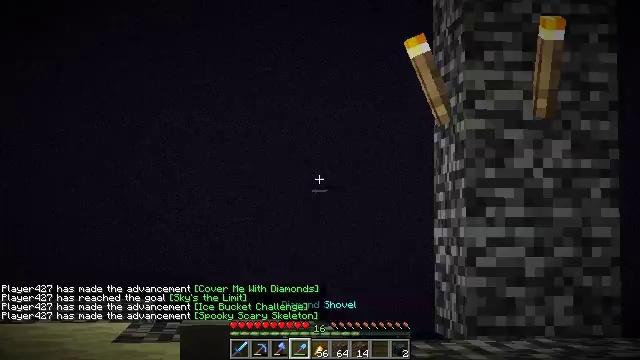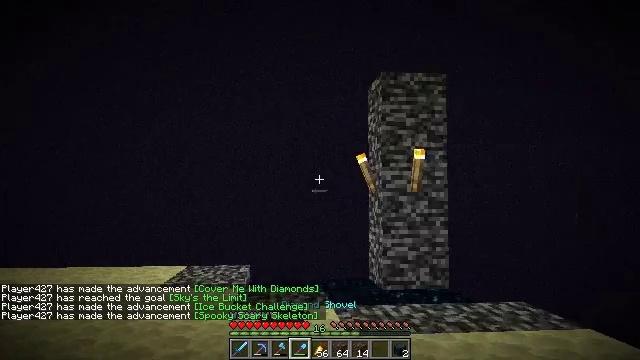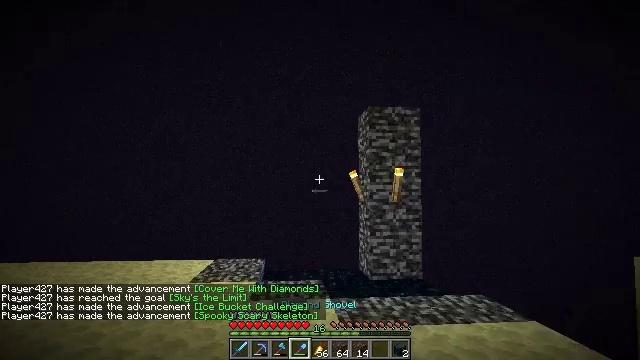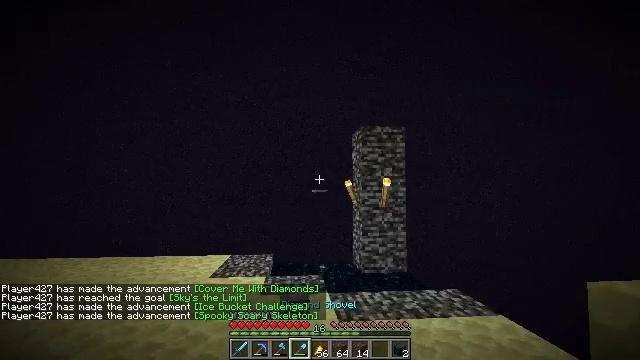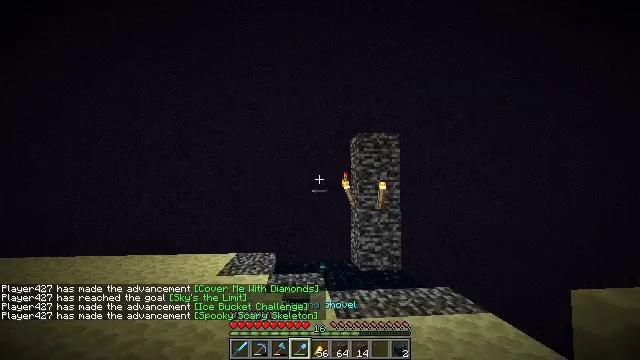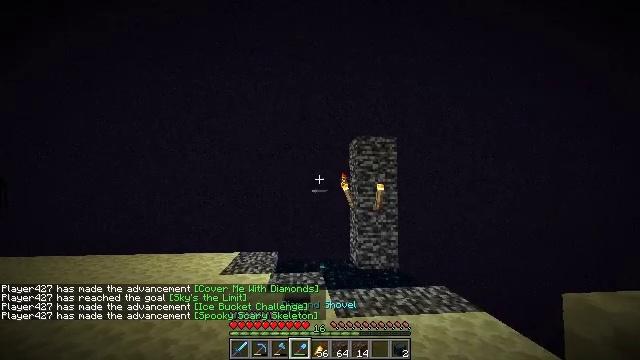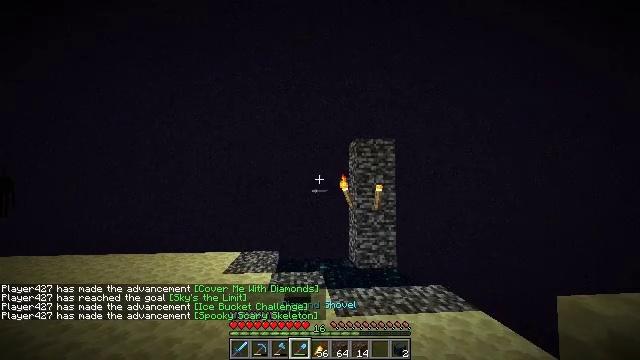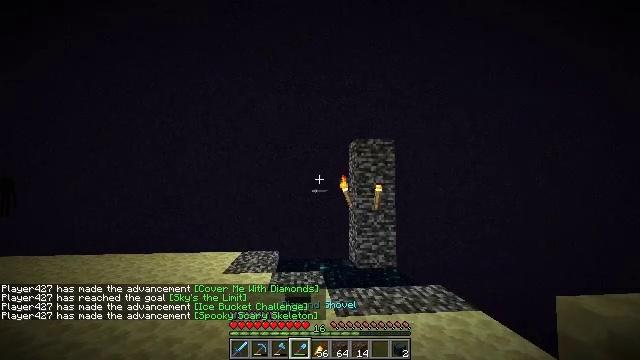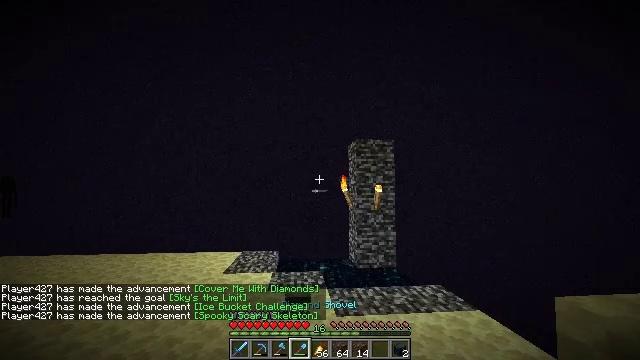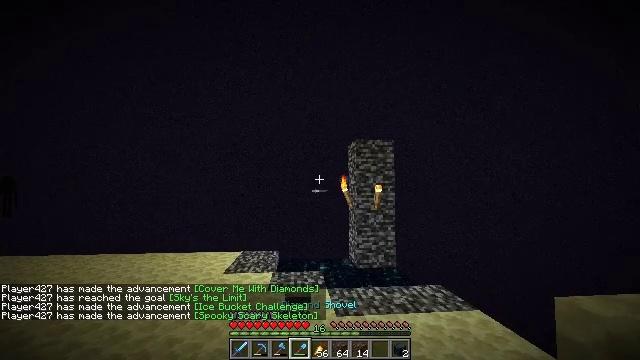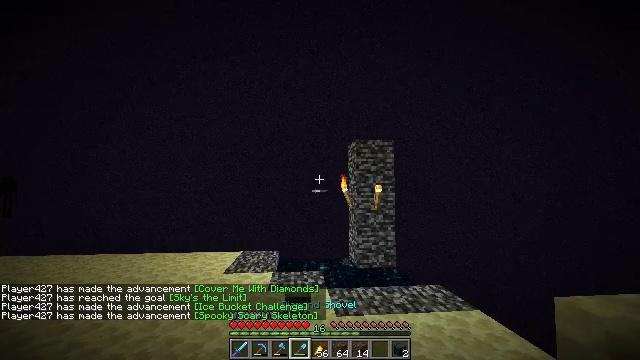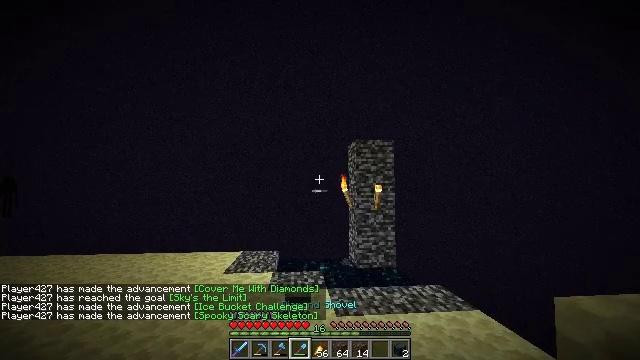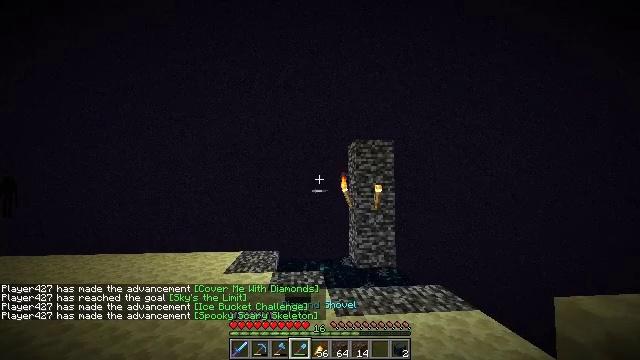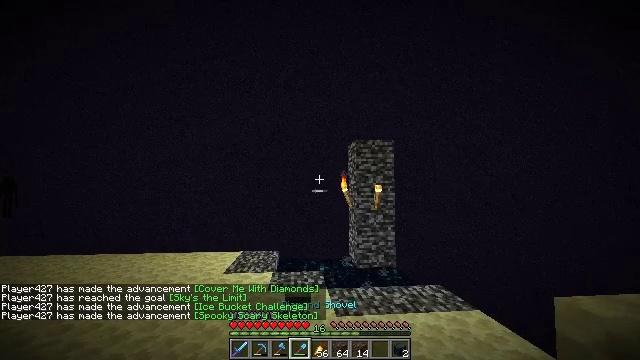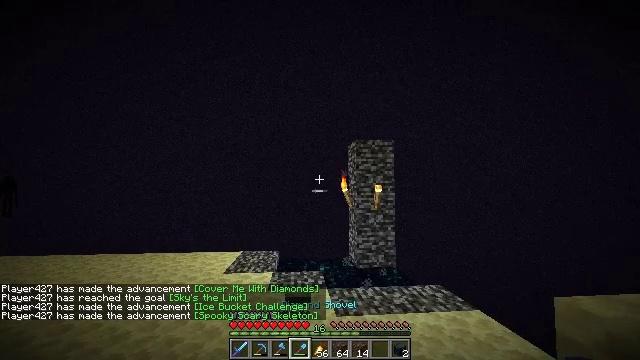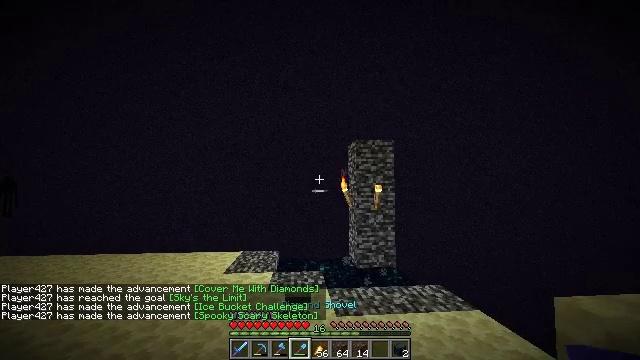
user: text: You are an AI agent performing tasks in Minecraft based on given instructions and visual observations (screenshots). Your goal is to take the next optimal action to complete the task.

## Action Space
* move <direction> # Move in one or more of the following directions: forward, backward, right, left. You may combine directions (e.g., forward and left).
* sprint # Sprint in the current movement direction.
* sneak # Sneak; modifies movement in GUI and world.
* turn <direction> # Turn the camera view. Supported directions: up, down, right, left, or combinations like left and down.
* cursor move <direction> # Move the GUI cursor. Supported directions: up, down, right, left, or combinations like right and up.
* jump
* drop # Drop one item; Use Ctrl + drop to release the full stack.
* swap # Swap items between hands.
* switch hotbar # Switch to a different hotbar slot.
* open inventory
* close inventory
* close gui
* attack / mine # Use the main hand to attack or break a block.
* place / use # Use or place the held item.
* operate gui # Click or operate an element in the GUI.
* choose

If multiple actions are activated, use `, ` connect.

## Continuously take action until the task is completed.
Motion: motion action
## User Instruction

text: Use a pickaxe to get the stone button.
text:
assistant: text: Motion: no_op
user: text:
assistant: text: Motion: no_op
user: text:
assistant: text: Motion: no_op
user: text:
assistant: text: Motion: no_op
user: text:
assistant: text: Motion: no_op
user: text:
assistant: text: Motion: no_op
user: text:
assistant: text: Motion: no_op
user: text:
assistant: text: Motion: no_op
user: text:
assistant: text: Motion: no_op
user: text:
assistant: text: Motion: no_op
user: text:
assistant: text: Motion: no_op
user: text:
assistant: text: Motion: no_op
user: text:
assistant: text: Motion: no_op
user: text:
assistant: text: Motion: no_op
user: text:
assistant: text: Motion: no_op
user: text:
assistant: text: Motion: no_op
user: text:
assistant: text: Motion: no_op
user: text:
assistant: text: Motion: no_op
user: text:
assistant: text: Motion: no_op
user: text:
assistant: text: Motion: no_op
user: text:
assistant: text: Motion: no_op
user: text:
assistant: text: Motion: turn left and down
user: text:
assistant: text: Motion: turn down
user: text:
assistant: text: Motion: turn left and down
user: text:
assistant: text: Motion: turn left and down
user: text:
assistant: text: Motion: turn down
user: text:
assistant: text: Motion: no_op
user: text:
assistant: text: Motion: no_op
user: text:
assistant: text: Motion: no_op
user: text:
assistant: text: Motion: no_op